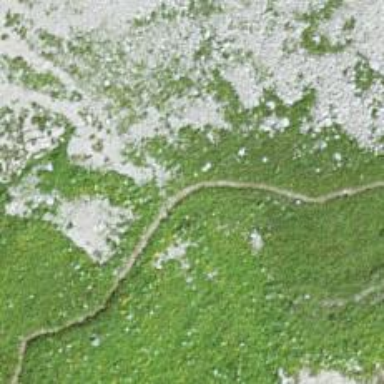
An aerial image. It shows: Ground path.